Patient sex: M
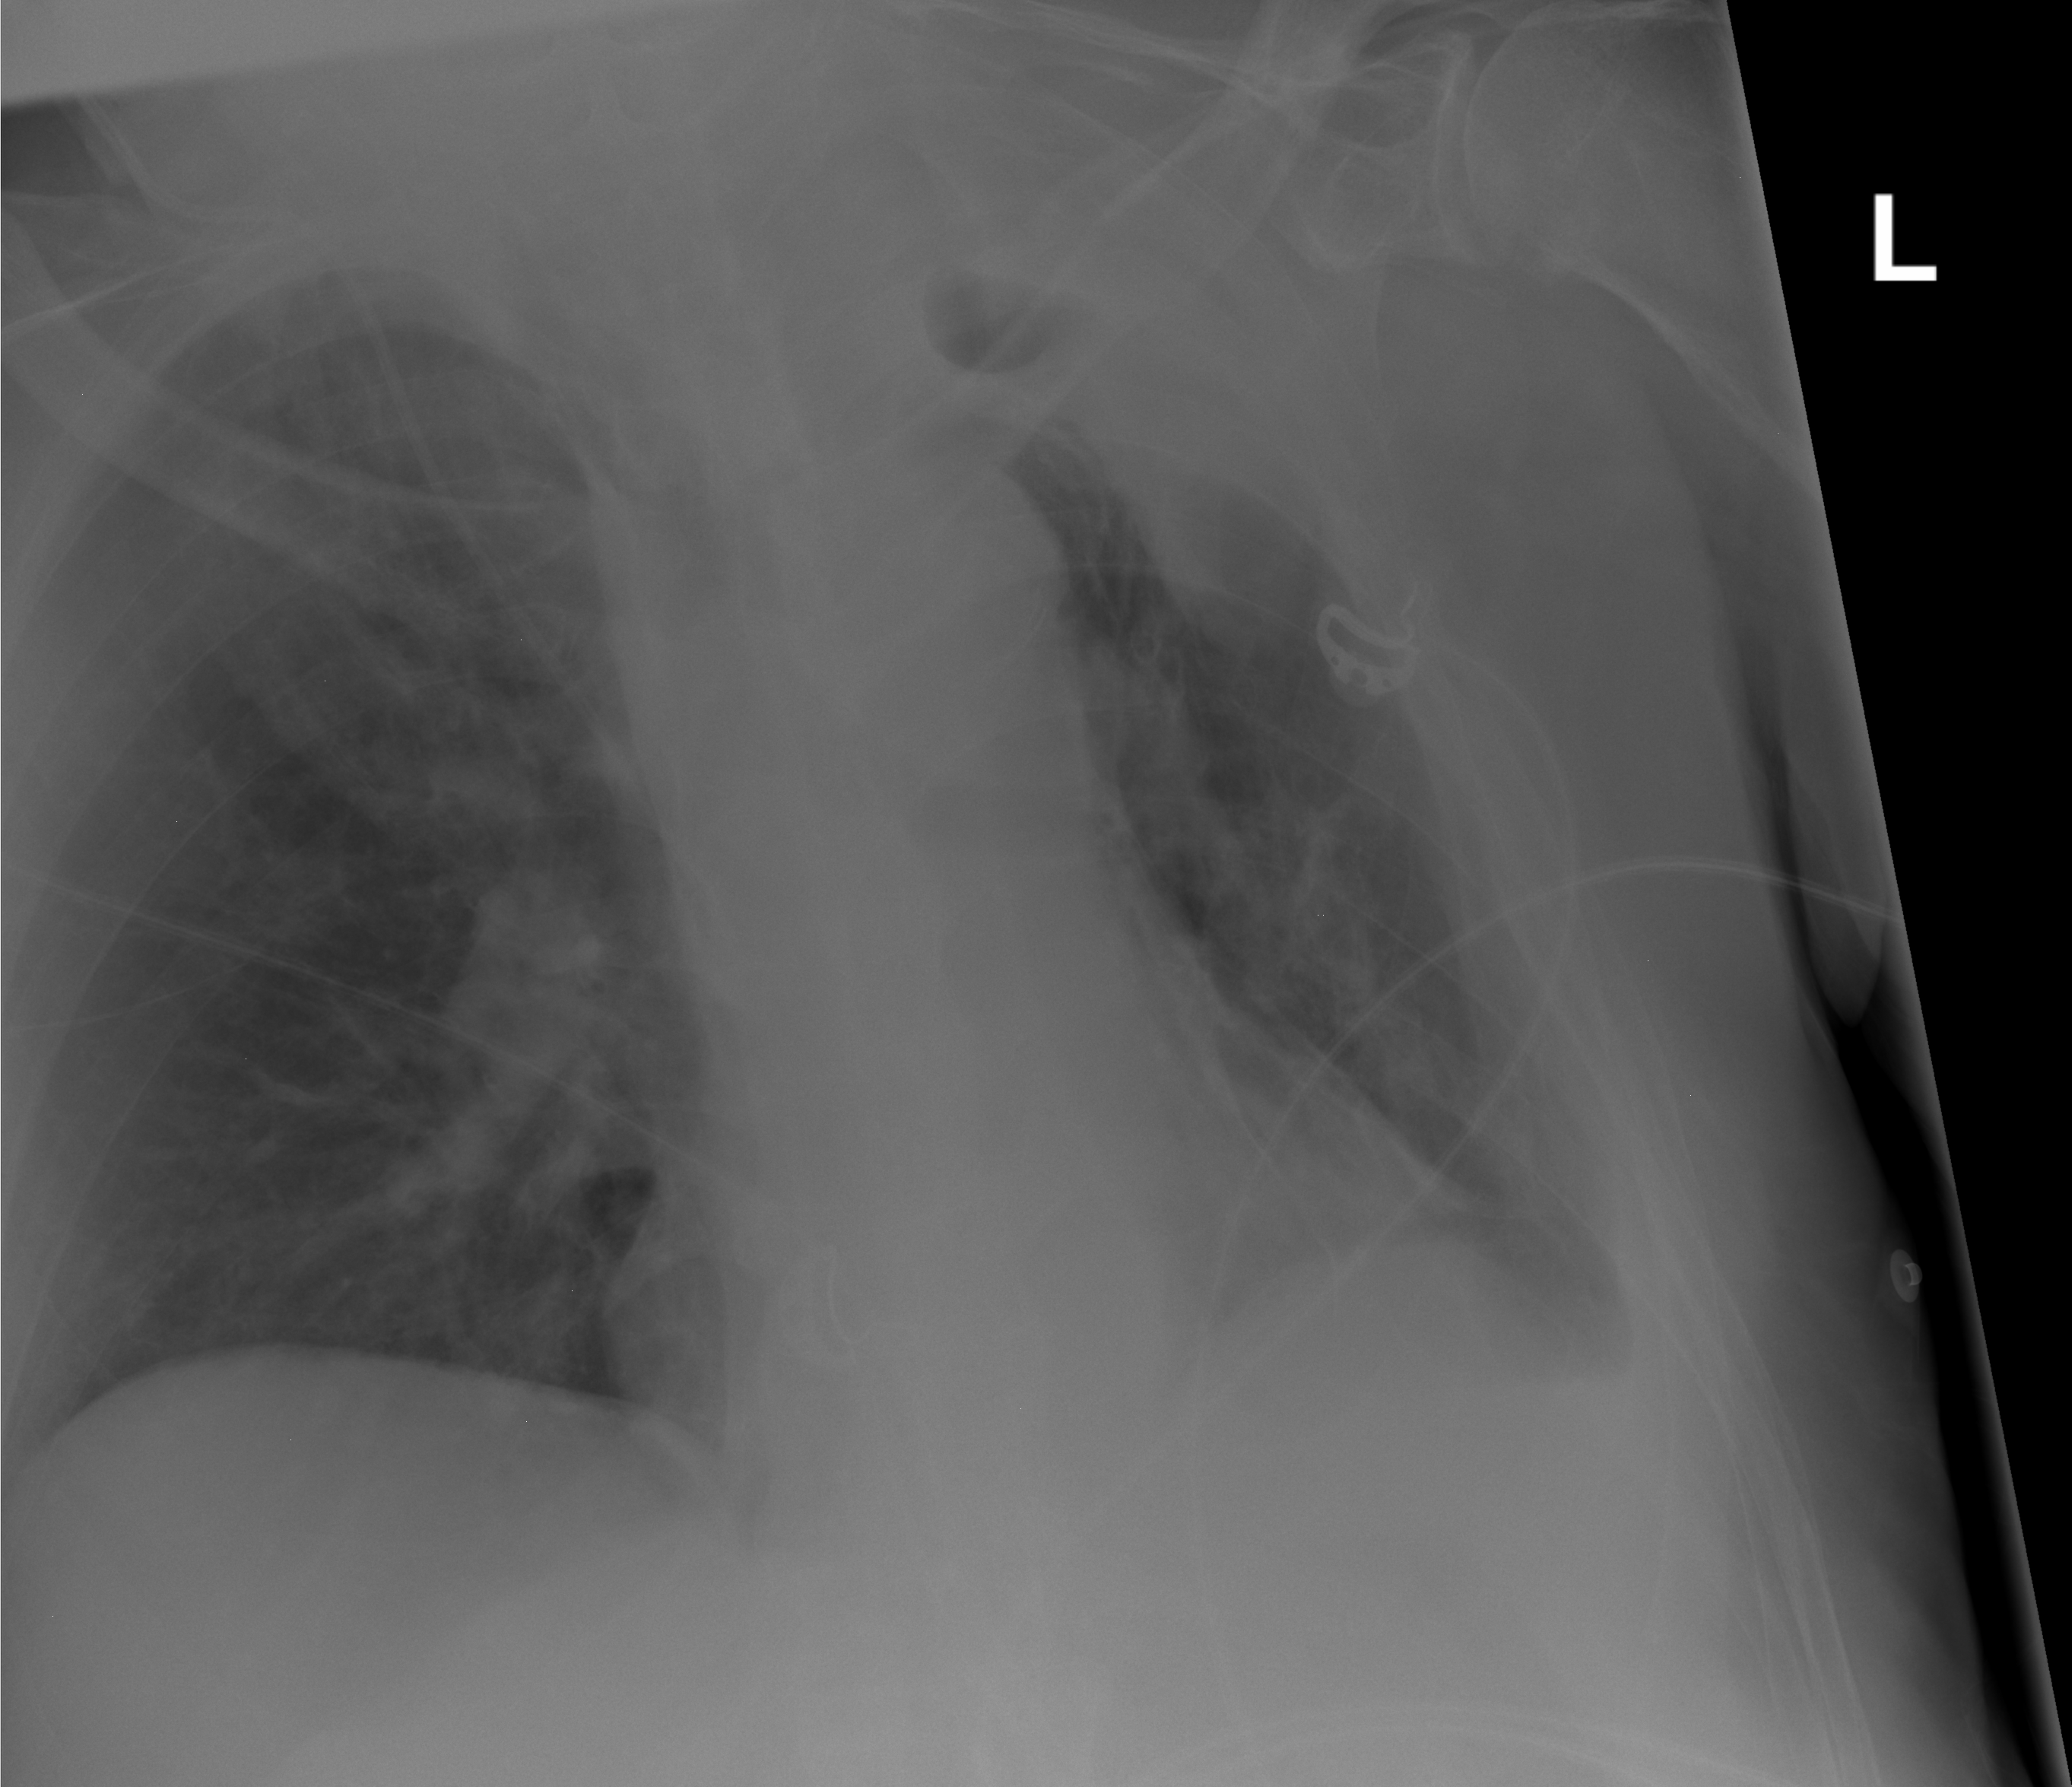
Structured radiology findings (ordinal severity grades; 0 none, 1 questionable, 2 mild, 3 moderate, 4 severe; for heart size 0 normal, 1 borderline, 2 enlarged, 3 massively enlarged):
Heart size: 0
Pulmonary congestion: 0
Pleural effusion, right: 0
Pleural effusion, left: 0
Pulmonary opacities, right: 0
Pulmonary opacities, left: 0
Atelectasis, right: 0
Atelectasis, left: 2